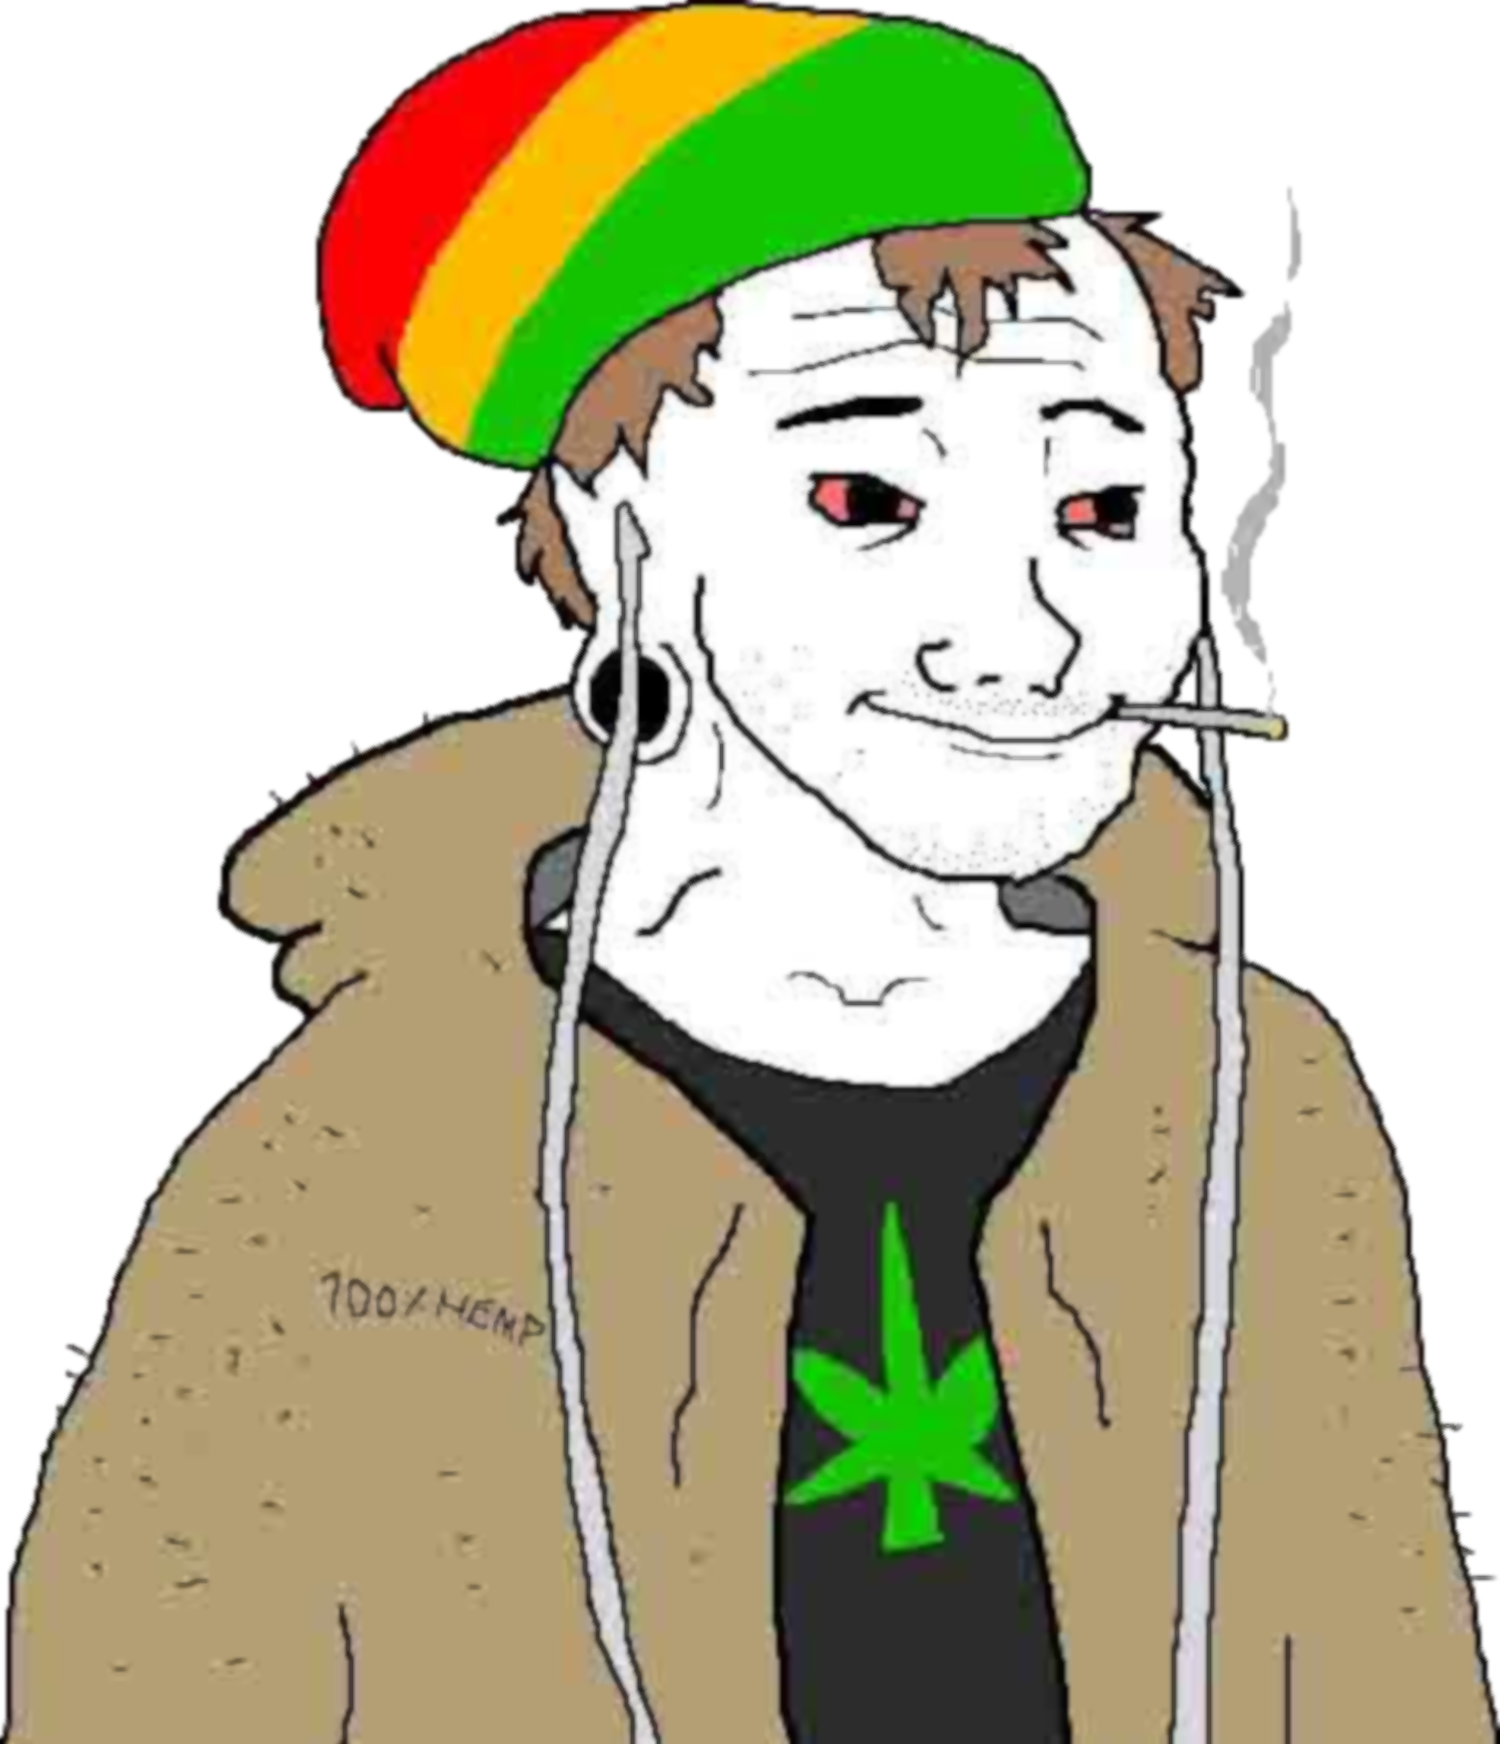
Label: 5_Bloomer